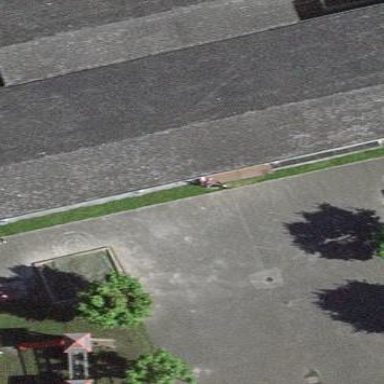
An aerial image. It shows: School building.